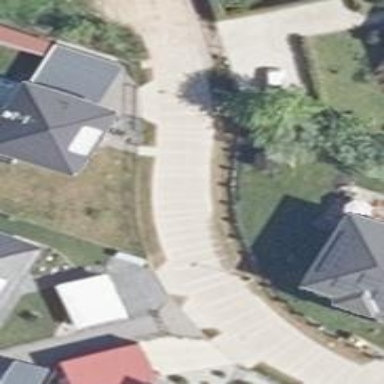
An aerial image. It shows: Residential road with no sidewalk.